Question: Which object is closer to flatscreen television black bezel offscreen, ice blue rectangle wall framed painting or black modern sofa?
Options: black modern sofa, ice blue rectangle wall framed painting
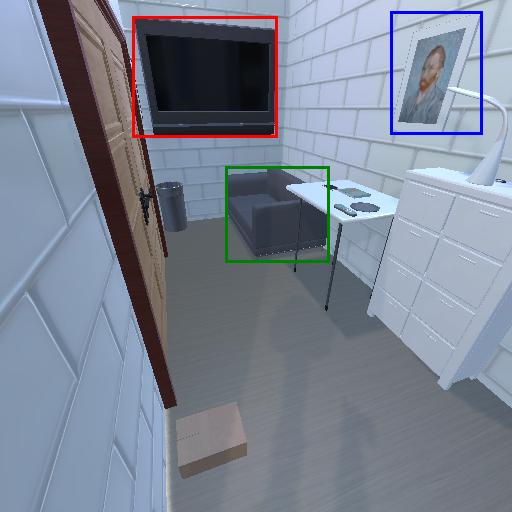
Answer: black modern sofa